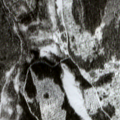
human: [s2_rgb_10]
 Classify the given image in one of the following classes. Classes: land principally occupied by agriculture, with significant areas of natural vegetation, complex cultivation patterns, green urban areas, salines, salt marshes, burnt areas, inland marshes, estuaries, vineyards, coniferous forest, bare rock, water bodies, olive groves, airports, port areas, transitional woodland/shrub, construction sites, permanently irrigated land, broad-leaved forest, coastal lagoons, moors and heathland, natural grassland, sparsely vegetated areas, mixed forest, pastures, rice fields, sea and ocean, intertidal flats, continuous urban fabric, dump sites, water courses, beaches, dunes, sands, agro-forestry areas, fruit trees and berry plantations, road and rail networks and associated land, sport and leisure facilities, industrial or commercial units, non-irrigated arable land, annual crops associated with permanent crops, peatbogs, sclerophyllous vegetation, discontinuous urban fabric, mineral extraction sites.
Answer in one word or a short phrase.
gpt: coniferous forest, transitional woodland/shrub